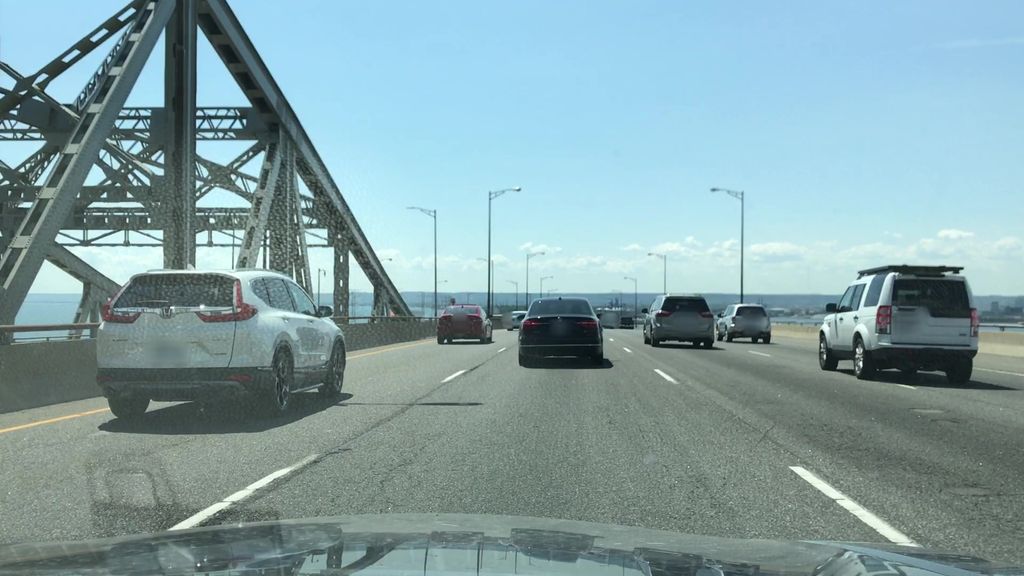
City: hamilton